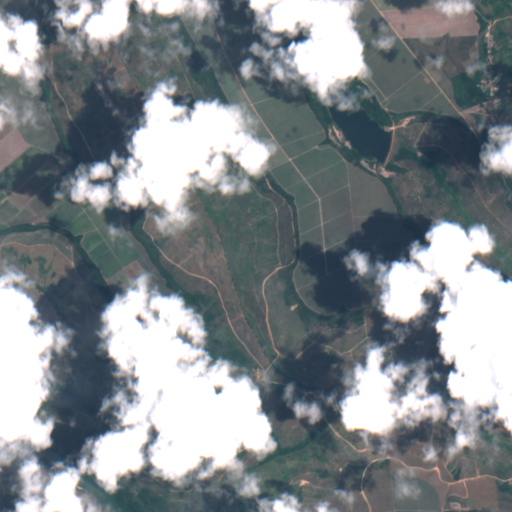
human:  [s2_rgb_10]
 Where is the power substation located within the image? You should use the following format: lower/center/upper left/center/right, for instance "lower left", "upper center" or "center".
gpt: The power substation is located in the upper right of the image.
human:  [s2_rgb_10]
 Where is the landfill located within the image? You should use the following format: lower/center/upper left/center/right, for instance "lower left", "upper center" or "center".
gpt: There is no landfill in the image.